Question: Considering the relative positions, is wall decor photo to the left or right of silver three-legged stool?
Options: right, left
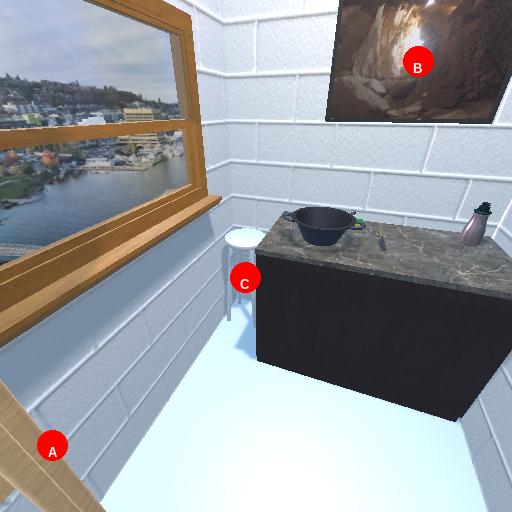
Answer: right